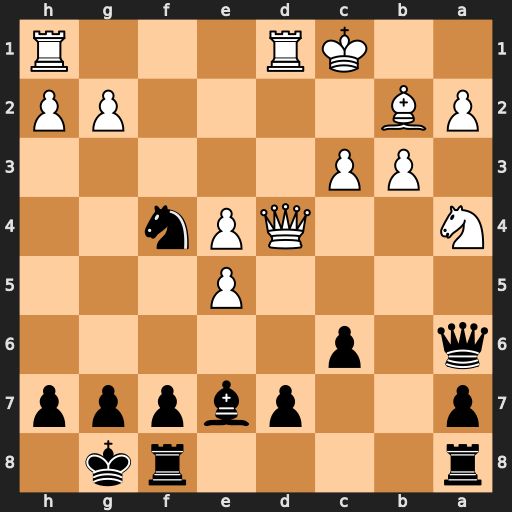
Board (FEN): r4rk1/p2pbppp/q1p5/4P3/N2QPn2/1PP5/PB4PP/2KR3R
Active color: b
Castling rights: -
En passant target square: -
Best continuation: Ne2+ Kb1 Nxd4